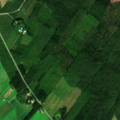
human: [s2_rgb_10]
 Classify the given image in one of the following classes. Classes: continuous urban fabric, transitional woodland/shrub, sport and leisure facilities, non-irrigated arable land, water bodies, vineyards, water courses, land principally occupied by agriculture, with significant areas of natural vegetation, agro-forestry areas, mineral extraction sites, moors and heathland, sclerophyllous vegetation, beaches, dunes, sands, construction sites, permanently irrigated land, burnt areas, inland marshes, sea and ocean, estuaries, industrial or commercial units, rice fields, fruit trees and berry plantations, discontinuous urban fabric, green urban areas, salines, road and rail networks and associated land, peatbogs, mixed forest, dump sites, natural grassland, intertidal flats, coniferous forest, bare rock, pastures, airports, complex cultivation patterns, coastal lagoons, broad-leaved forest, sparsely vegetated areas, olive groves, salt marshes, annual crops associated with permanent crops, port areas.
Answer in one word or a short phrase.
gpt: non-irrigated arable land, coniferous forest, mixed forest, transitional woodland/shrub